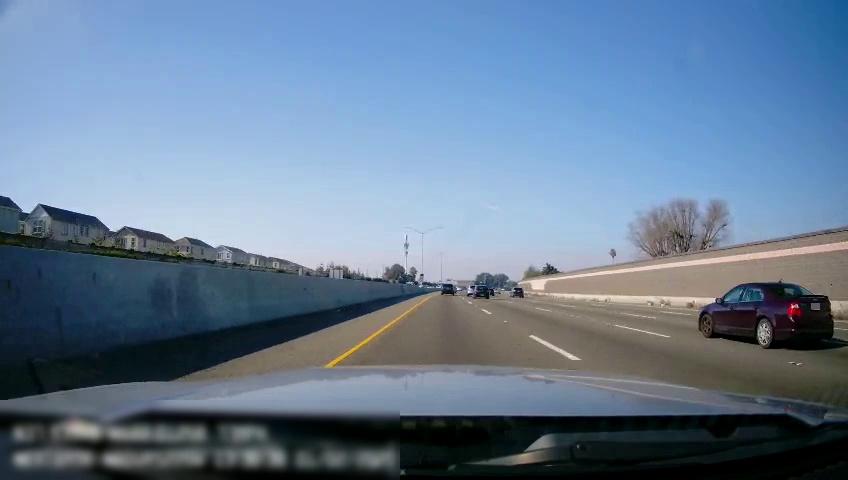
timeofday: Day
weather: Sunny
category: Drivable Space
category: Vehicles | Car
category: Vehicles | SUV
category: Vehicles | SUV
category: Vehicles | SUV
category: Vehicles | SUV
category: Lanes | Current Lane
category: Lanes | Current Lane
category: Lanes | Alternate Lane
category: Lanes | Alternate Lane
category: Lanes | Alternate Lane
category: Lanes | Alternate Lane